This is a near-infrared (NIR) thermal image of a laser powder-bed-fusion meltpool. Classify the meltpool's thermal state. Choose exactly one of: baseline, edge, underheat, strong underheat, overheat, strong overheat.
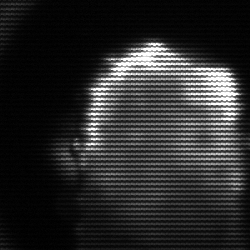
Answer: baseline